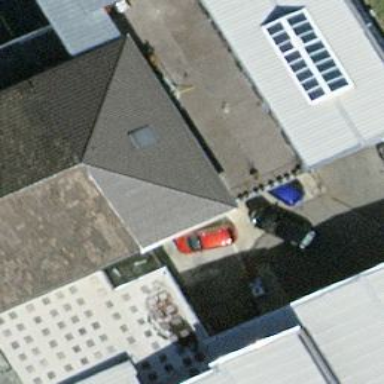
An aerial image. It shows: View of roof of building.